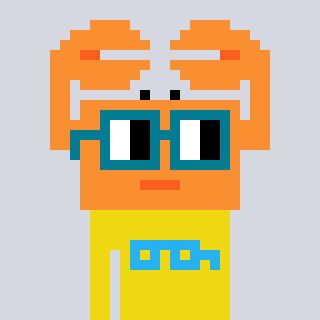
a pixel art character with square dark green glasses, a crab-shaped head and a yellow-colored body on a cool background